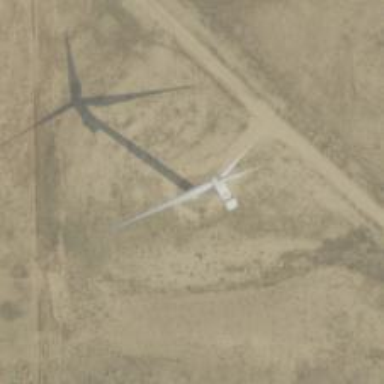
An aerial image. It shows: Wind generator powered by wind turbines of horizontal axis type. It is manufactured by Vestas.